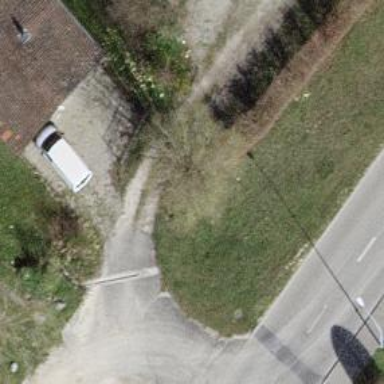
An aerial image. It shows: Alleyway designated as service road.